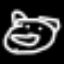
Label: frog